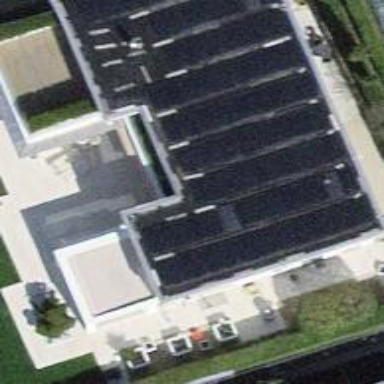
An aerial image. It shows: Solar power generator with photovoltaic panels.